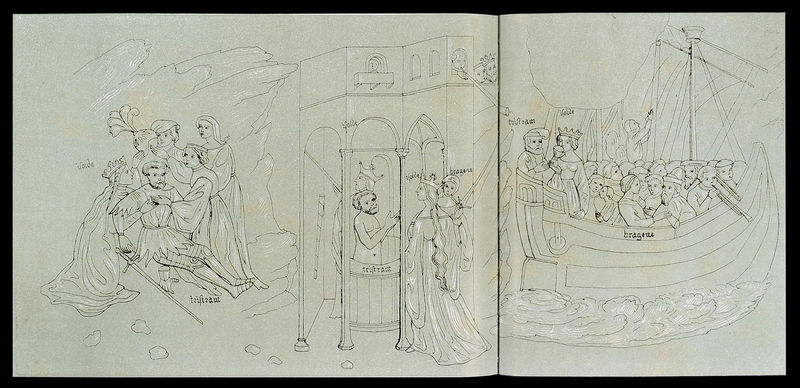
Titel: Tristan-Zyklus, Umzeichnungen
Schlagwörter: feder, gruppe, mann, meer, nackt, wasser, baden, frauen, menschen, see, frau, haar, kleid, skizze, säulen, zeichnung, haus, leute, federn, steine, sitzend, adel, blatt, krone, prinzessin, boot, turm, balkon, schiff, segel, segelboot, welle, bogen, stab, grafik, rundbogen, querformat, könig, weiber, bögen, bad, waschen, gewölbe, buch, burg, schwarzweiss, seite, text, helm, rüstung, buchseite, zuber, mittelalter, rundbögen, königin, trompeten, bottich, skizzenbuch, waschzuber, selgel, zweiteilig, besatzung, ausguck, buchmalerei, jungfrauen, sschiff, isolde, f, tristan